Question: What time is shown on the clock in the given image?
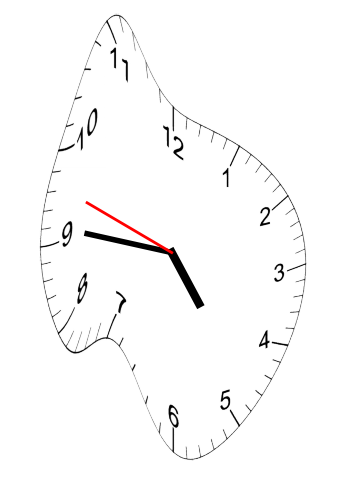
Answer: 04:45:48